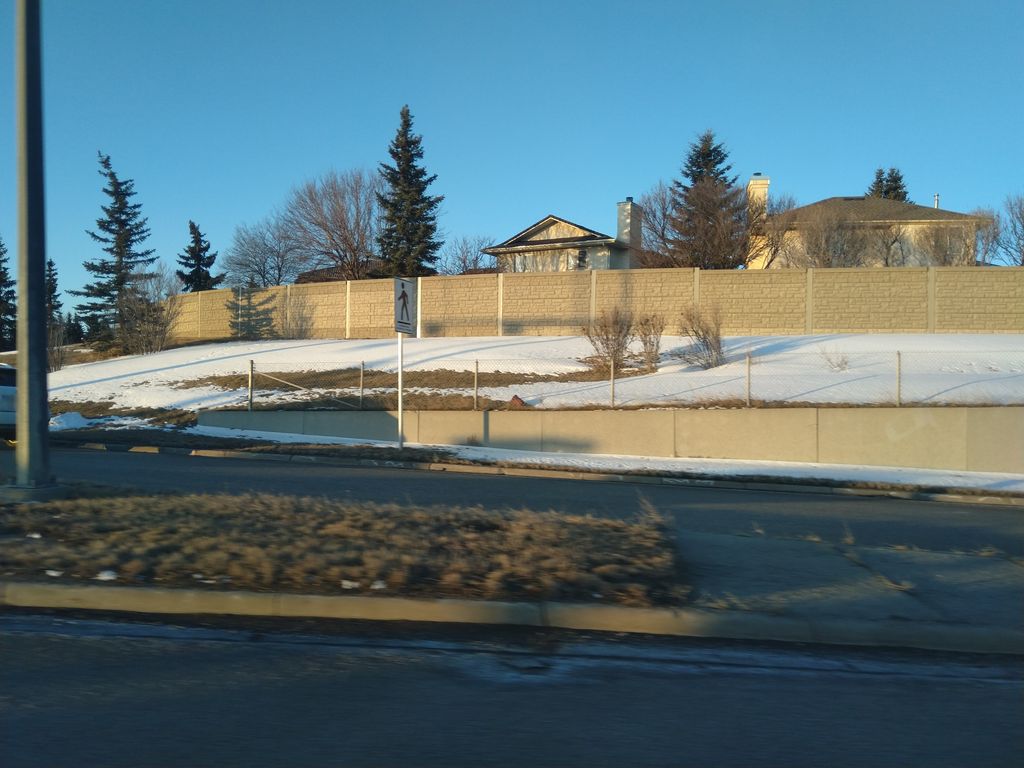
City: calgary